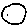
Label: moon